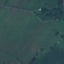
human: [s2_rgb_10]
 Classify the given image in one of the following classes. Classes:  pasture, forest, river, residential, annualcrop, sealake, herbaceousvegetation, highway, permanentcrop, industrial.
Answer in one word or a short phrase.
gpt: Pasture